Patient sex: M
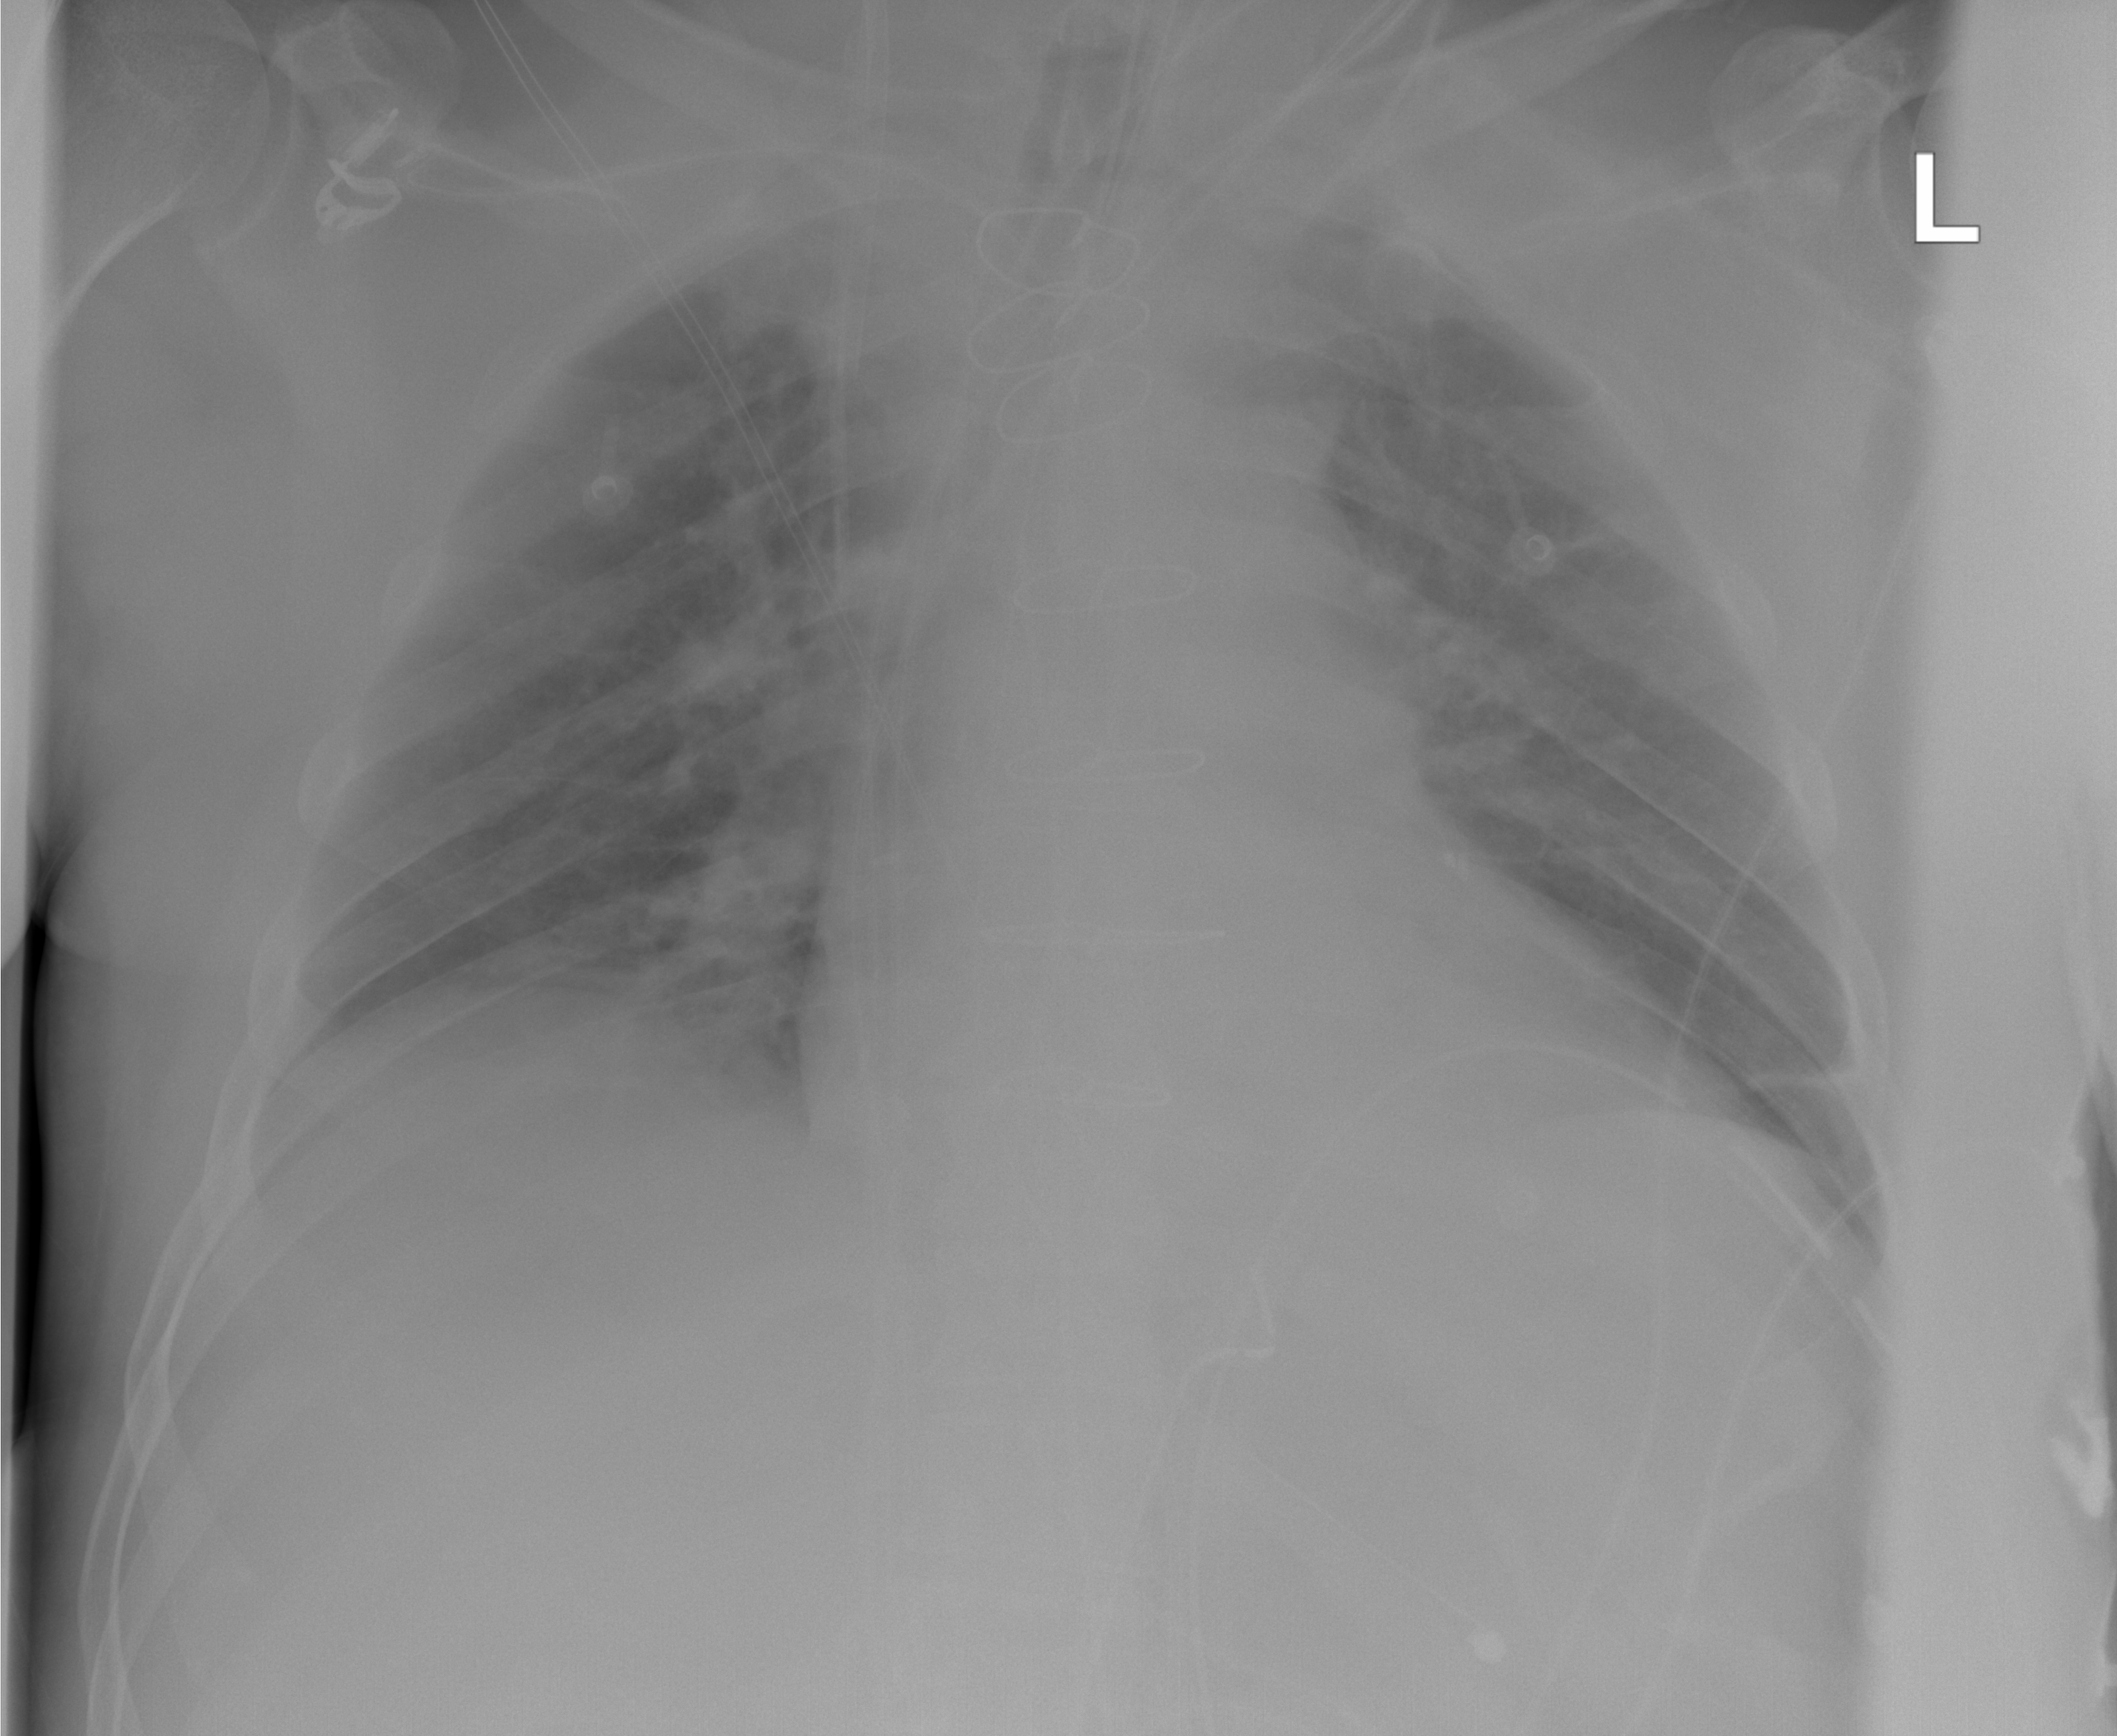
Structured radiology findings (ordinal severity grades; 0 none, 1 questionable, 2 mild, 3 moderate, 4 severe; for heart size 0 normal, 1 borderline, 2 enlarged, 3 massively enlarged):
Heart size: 2
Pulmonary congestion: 0
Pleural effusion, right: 0
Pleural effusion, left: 0
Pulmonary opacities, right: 0
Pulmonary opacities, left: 0
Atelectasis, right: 0
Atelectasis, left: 2